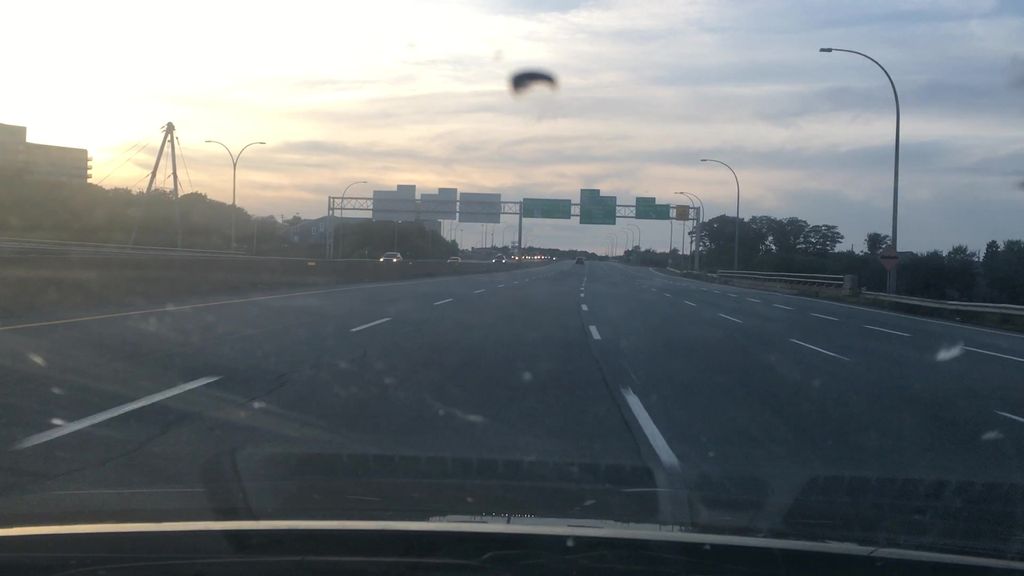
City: halifax